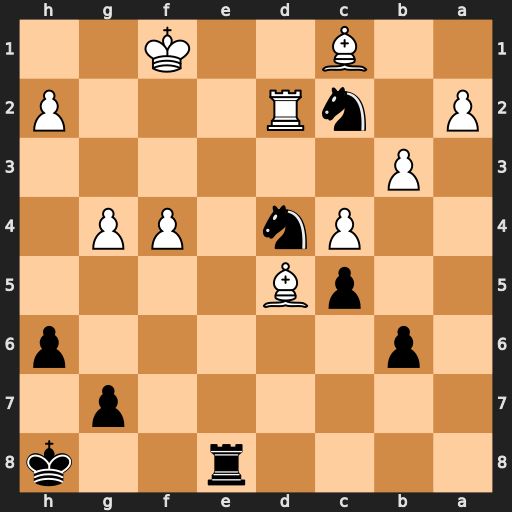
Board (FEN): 4r2k/6p1/1p5p/2pB4/2Pn1PP1/1P6/P1nR3P/2B2K2
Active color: b
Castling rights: -
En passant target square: -
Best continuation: Re1+ Kf2 Rxc1